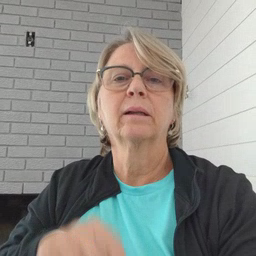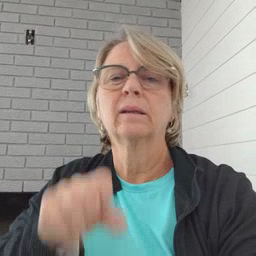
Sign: man